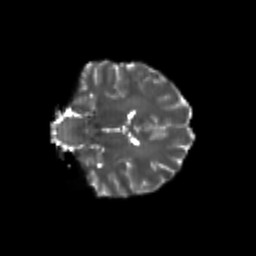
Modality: T2w
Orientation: coronal
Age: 21
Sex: female
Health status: healthy
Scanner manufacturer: philips
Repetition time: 7.396 s
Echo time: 0.08599 s